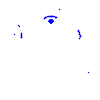
Particle: electron